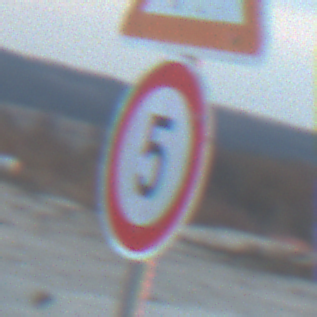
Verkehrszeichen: Geschwindigkeit5
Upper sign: SeitenwindVonLinks
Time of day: SunriseSunset
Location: Outdoor (Beach)
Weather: PartlyCloudy
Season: NotSpecified
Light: Natural